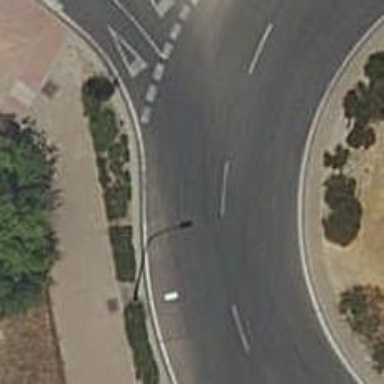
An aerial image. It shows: Roundabout on residential road.